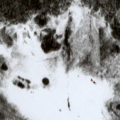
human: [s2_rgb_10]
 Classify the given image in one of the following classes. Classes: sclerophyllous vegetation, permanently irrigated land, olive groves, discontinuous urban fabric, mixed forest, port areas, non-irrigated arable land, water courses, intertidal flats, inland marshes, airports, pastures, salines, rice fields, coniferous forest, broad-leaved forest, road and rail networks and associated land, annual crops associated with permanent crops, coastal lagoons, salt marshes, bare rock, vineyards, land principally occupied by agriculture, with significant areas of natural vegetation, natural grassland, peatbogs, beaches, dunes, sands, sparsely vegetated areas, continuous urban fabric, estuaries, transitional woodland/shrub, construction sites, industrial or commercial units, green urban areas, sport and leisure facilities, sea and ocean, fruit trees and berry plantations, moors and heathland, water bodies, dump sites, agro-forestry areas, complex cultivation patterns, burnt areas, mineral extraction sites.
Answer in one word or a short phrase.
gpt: broad-leaved forest, coniferous forest, mixed forest, peatbogs